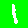
Digit: 1